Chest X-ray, AP view. Patient: 28 years old, sex M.
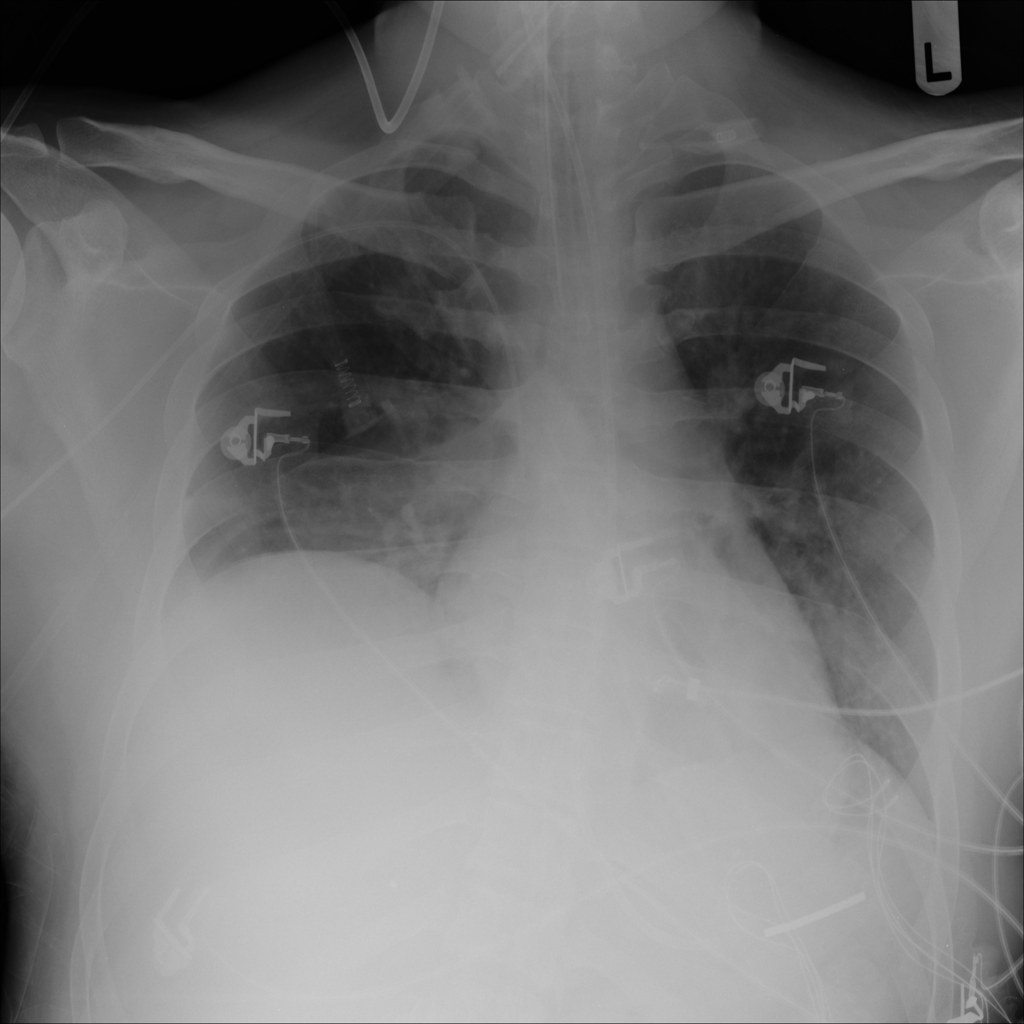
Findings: Atelectasis, Effusion, Infiltration